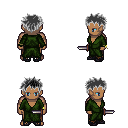
a pixel art fantasy rpg character, male body template, human, dark skin, green robe, robe skirt, gray bedhead hairstyle, bracelets, ghillies, dagger, four views (front, back, left, right), 2x2 character sprite sheet, small pixel art, hard edges, no anti-aliasing